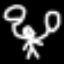
Label: angel